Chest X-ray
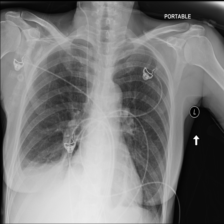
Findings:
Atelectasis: negative
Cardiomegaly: negative
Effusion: positive
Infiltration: negative
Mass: negative
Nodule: negative
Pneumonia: negative
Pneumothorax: negative
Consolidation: negative
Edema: negative
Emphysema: negative
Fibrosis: negative
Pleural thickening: negative
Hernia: negative